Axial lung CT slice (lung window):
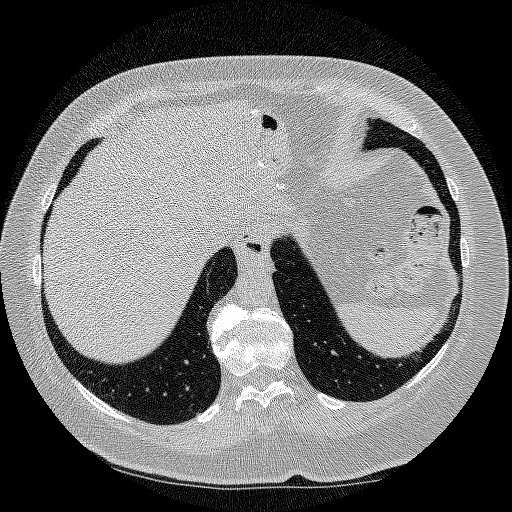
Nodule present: no